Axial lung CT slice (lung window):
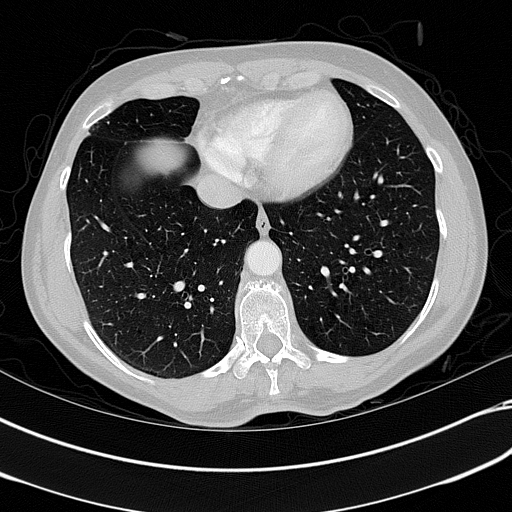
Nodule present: no